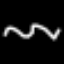
Label: squiggle